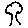
Label: tree